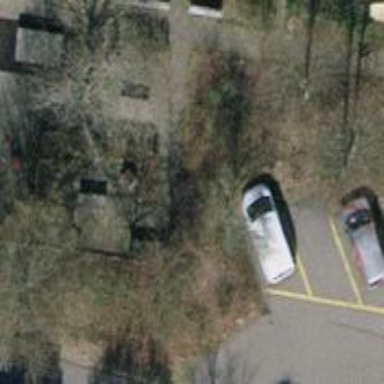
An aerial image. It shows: Urban tree adds touch of nature to the surroundings.